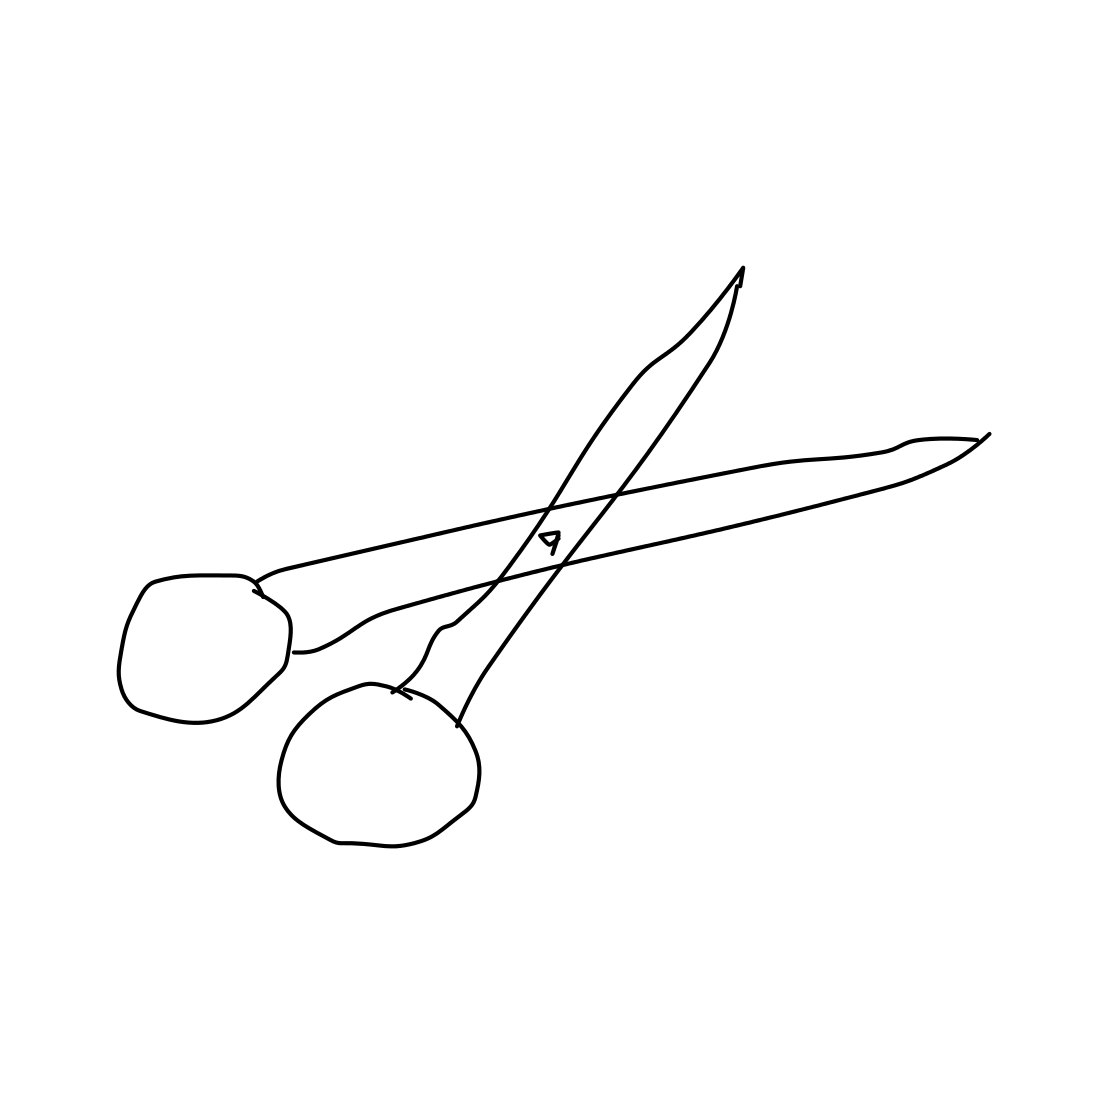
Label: scissors